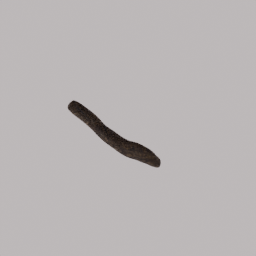
Label: nature